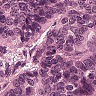
Metastatic tissue present: yes